Aerial crown-view tile of a tropical tree (Barro Colorado Island, Panama), acquired 20240918:
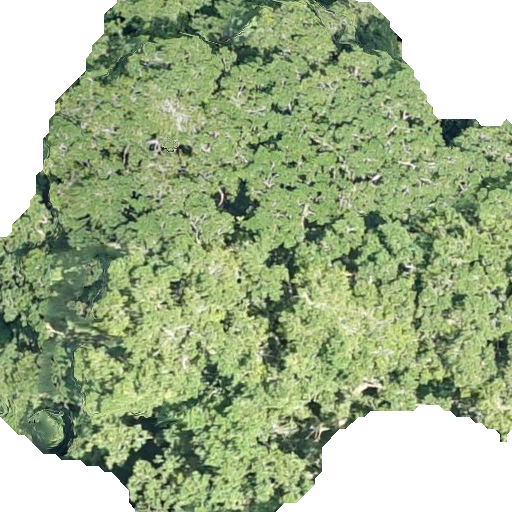
Species: Brosimum alicastrum
GBIF accepted scientific name: Brosimum alicastrum
Crown area: 352.67 m²